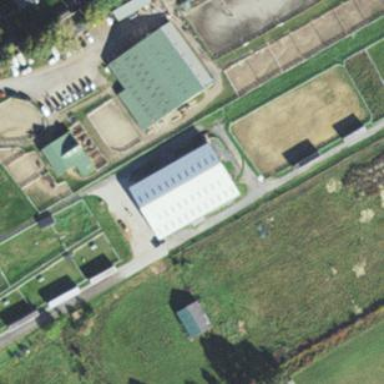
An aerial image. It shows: Stable building on land designated for horse riding leisure activities.